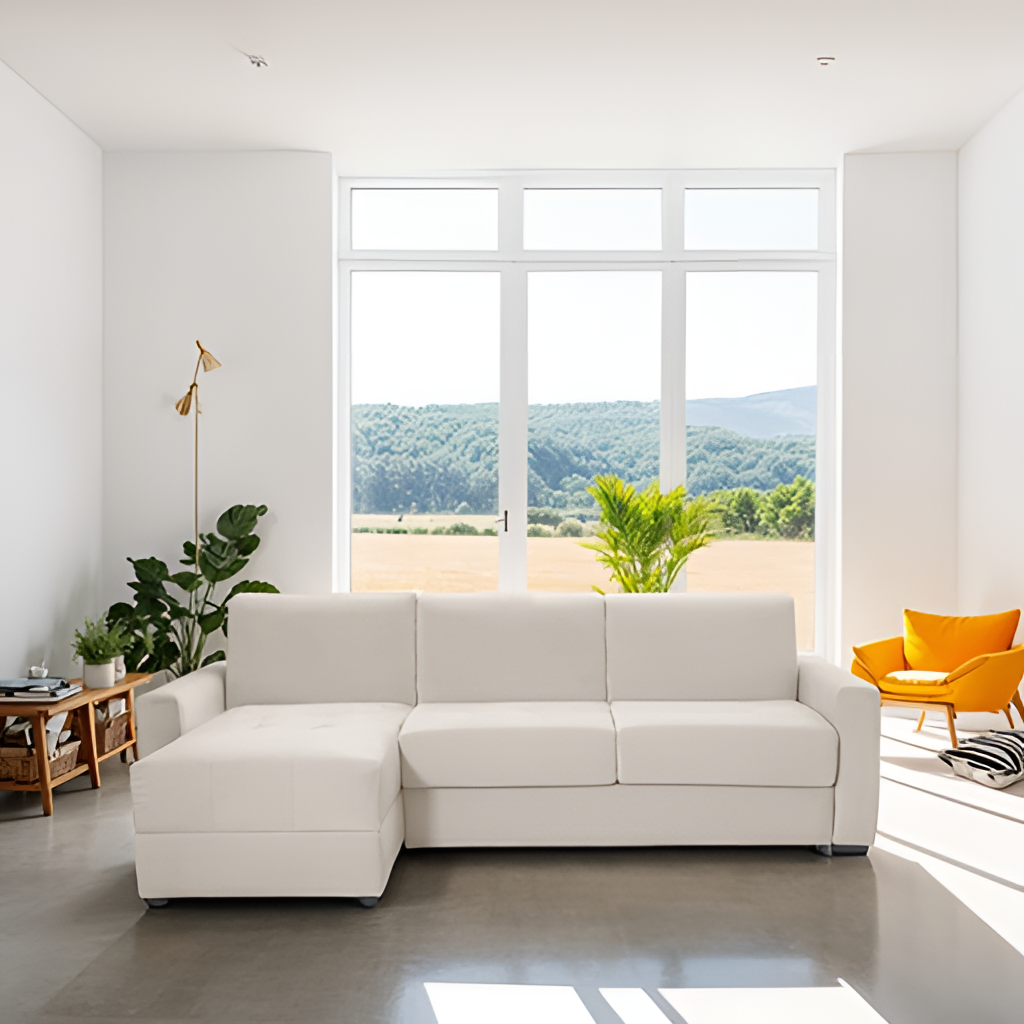
living room, white fabric sectional sofa, concrete flooring, with polished pattern, white paint wallpaper, with solid pattern, contemporary